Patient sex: M
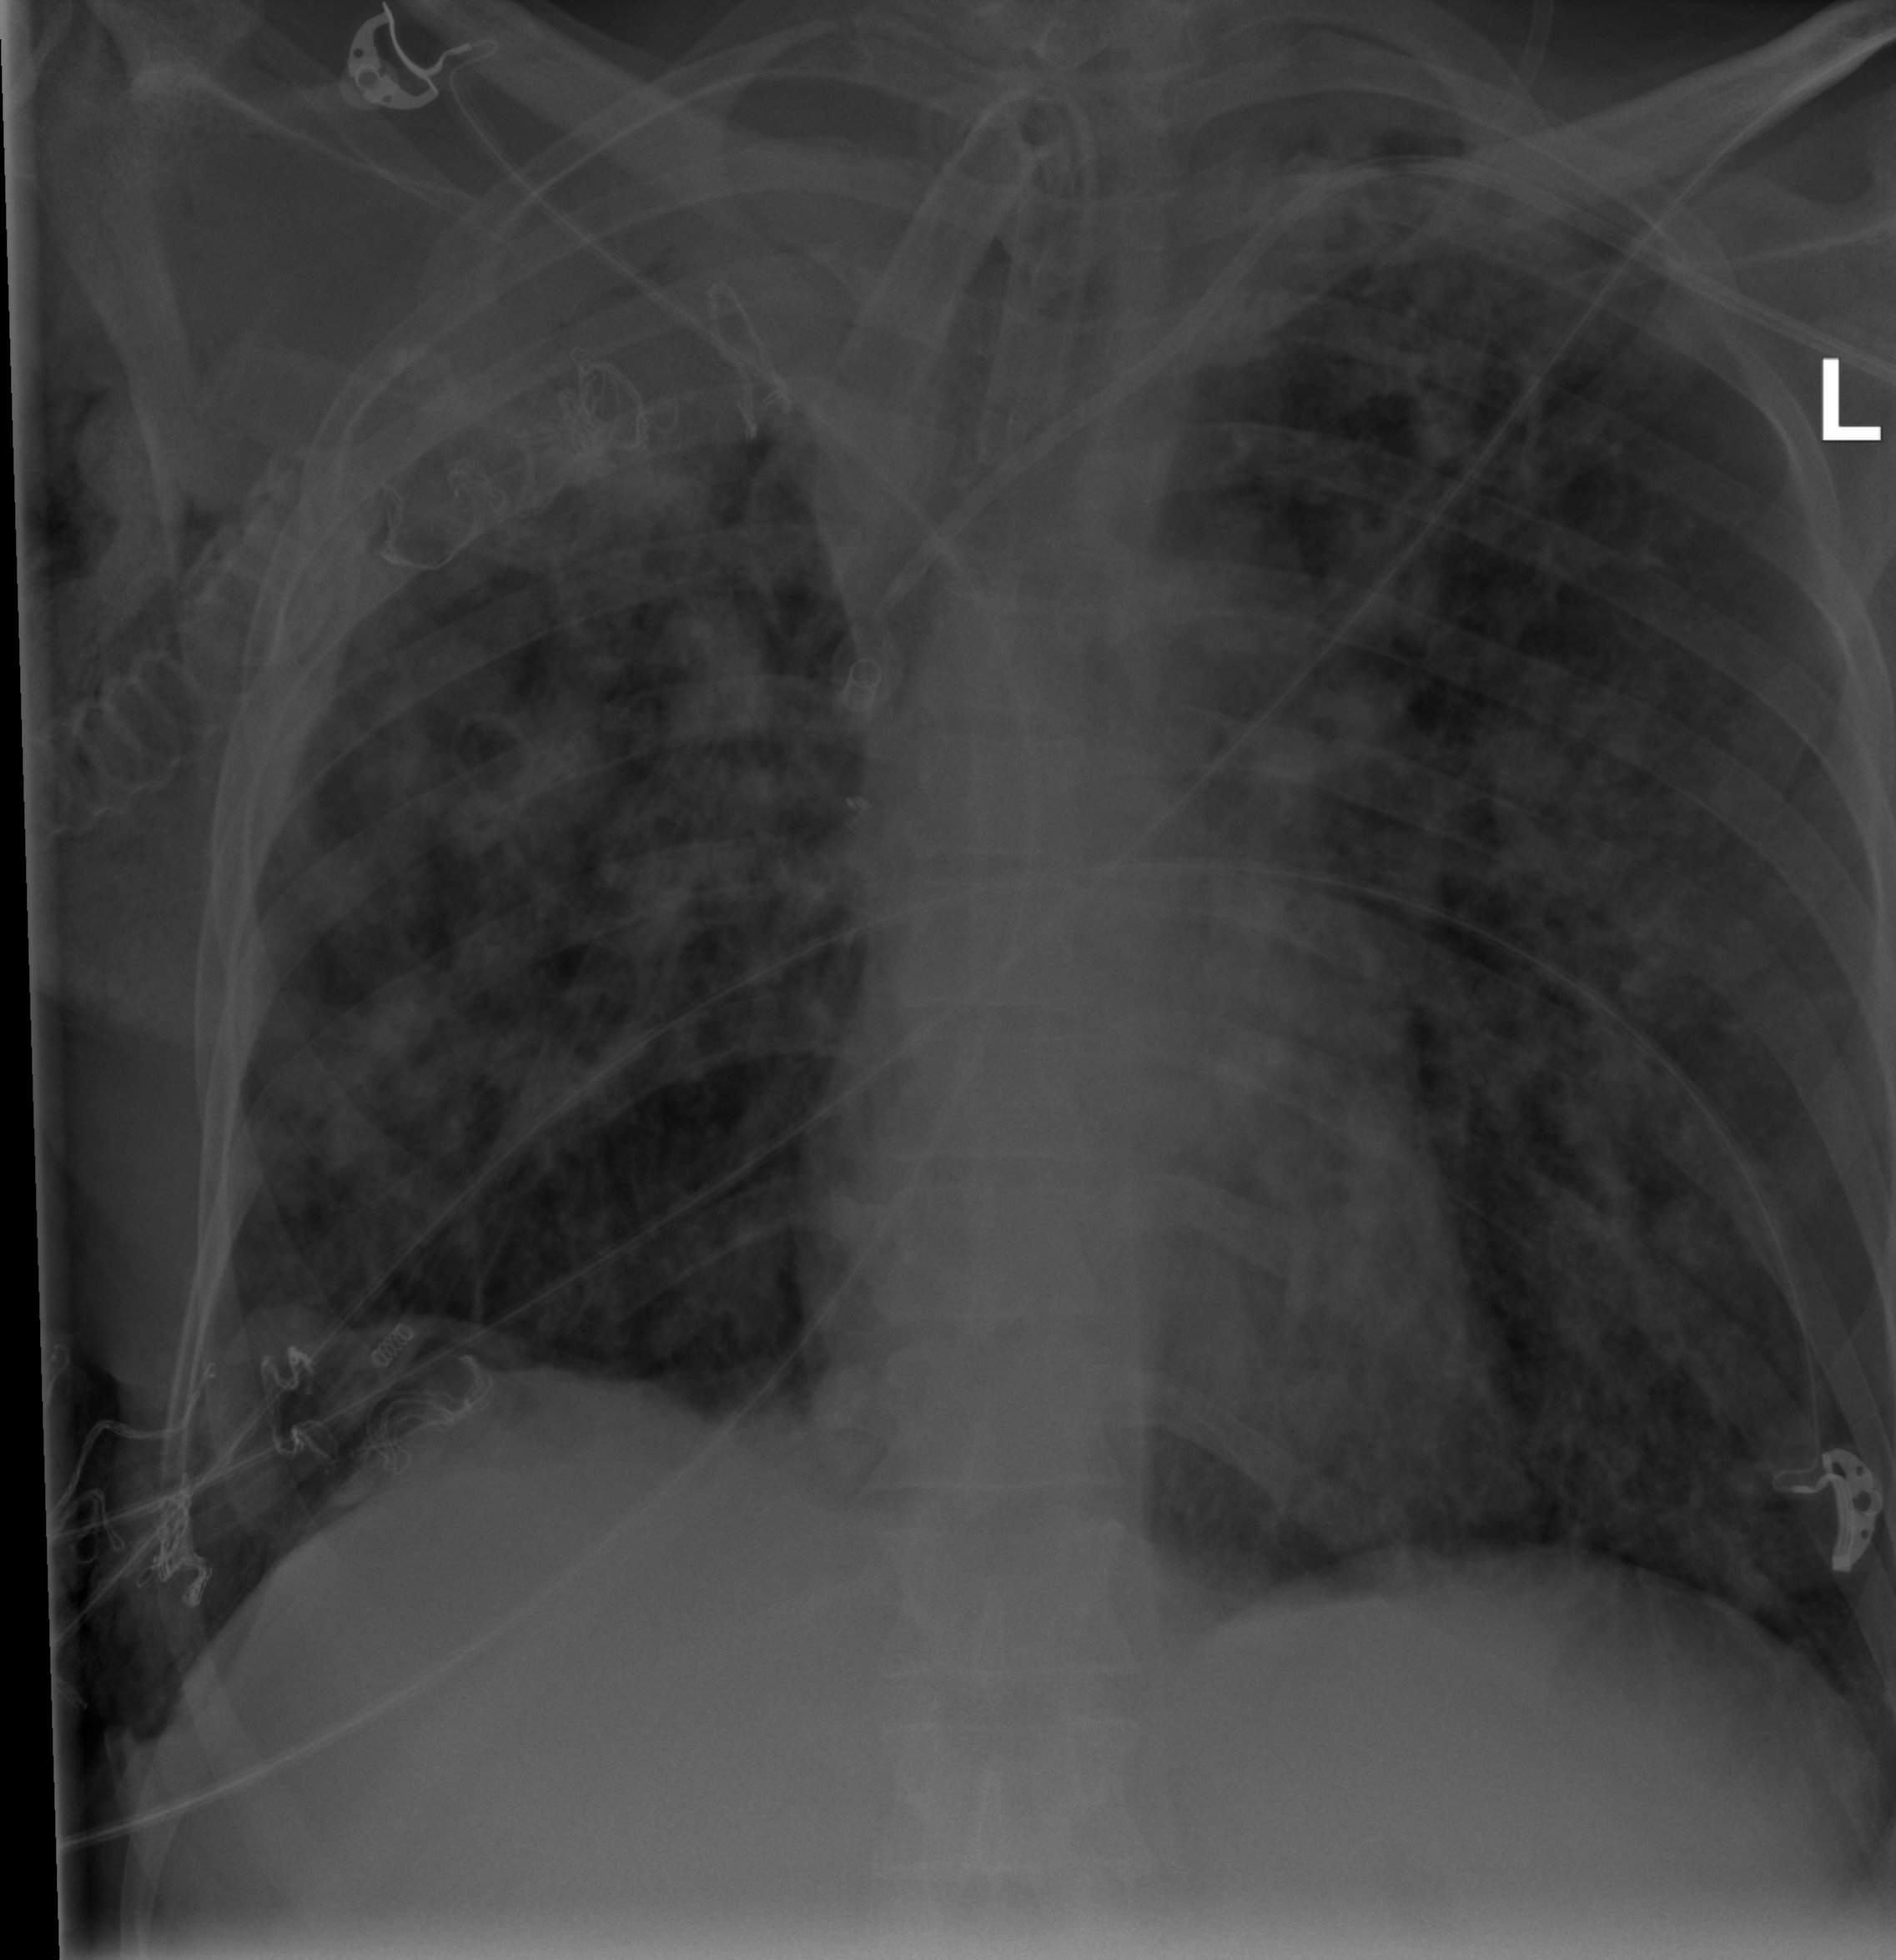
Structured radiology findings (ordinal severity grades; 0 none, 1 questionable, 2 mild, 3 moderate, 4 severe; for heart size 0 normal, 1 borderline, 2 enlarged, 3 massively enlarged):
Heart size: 0
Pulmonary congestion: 2
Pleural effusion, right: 2
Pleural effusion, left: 0
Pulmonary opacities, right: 4
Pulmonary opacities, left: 3
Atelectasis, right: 3
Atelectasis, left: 2